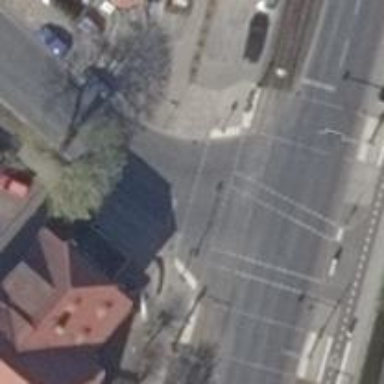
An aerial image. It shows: Tram level crossing on railway.